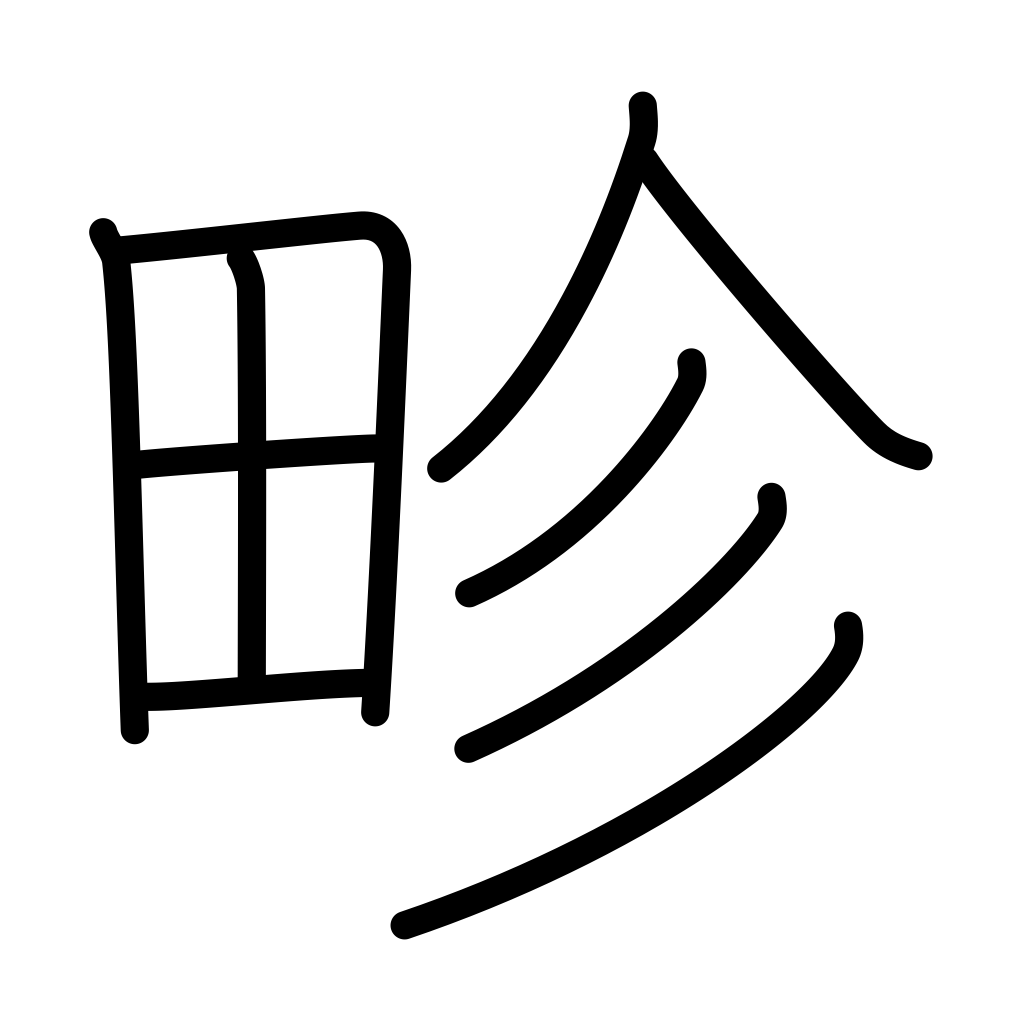
Meaning: boundary between paddies